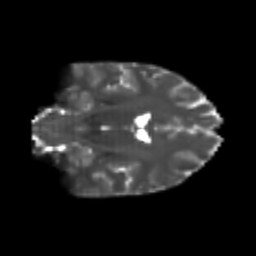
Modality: T2w
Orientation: coronal
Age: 22
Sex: female
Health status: healthy
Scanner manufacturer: philips
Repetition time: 7.386 s
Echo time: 0.08599 s